Question: I have created an empty Visual C++ project and add a single 'main.cpp' like:
'''
#include <mylib.h>
int main() {
abc();
return 0;
}
'''
Where 'abc()' is a function in 'mylib' say. To use 'mylib' the following settings need pointing to the right locations.
'''
Configaration Setting -> VC++ Directories -> Executable Directories
Configaration Setting -> VC++ Directories -> Include Directories
Configaration Setting -> VC++ Directories -> Library Directories
Configaration Setting -> Linker -> Input -> Additional Dependencies
'''
This is very tedious to do for multiple projects so I'd like to set up a property sheet for these settings. When I add a property sheet to the project the following XML stub is generated:
'''
<?xml version="1.0" encoding="utf-8"?>
<Project ToolsVersion="4.0" xmlns="http://schemas.microsoft.com/developer/msbuild/2003">
<ImportGroup Label="PropertySheets" />
<PropertyGroup Label="UserMacros" />
<PropertyGroup />
<ItemDefinitionGroup />
<ItemGroup />
</Project>
'''
But the property editor is blank for the property sheet?

I just want an simple solution for adding the needed external library setting to a project?
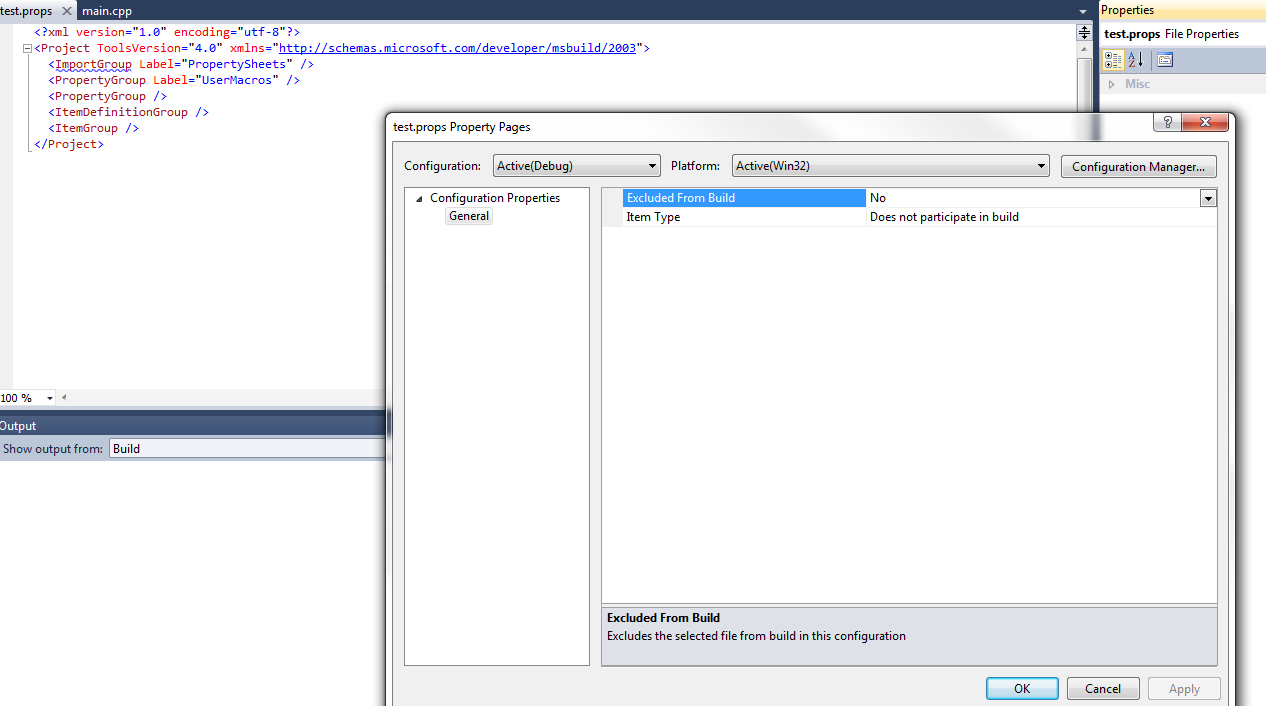
Answer: In order to edit the please select
In that view, open the and edit your settings by double clicking your settings file. Just don't use the .